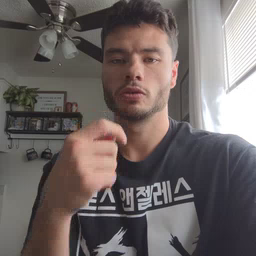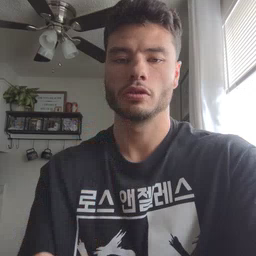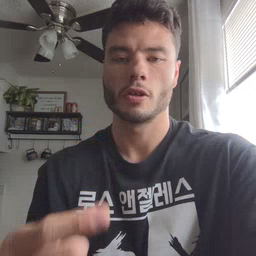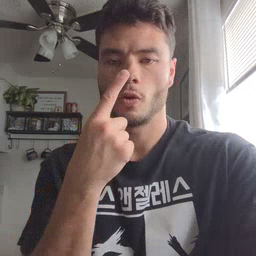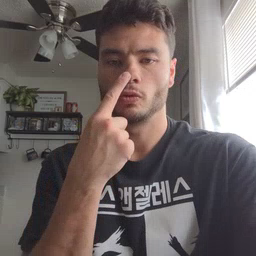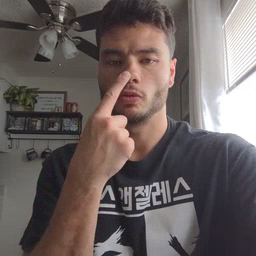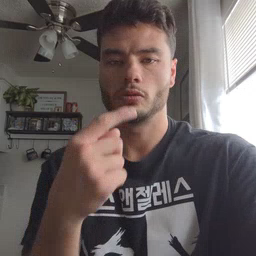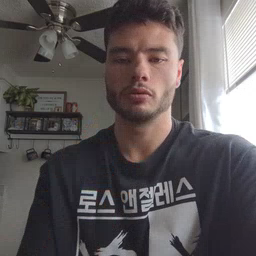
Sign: nose